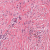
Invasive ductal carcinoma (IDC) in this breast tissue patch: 1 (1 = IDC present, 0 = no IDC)